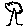
Label: tree